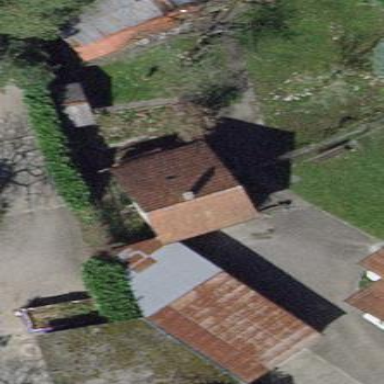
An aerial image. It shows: Shed.